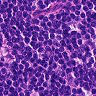
Metastatic tissue present: no